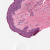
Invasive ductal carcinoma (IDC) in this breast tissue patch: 0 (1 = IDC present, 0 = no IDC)